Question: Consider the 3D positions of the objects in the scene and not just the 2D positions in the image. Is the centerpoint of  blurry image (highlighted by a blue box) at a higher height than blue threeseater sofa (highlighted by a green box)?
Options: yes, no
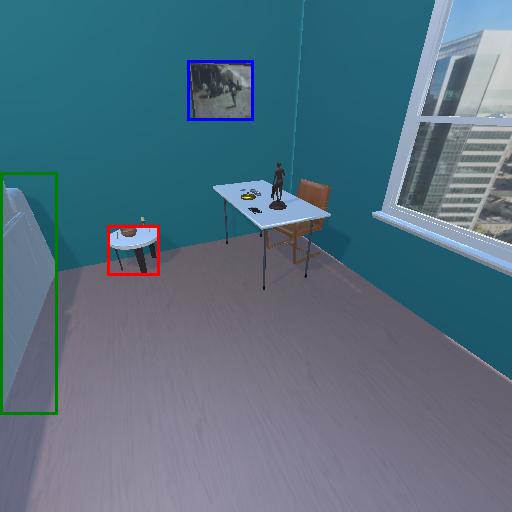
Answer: yes